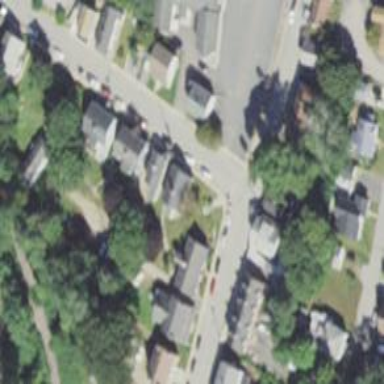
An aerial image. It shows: Residential driveway designated as service road.